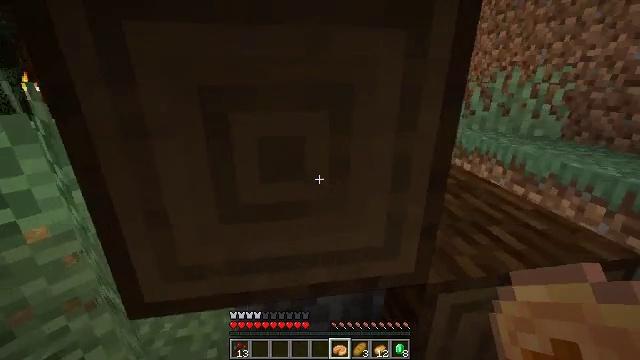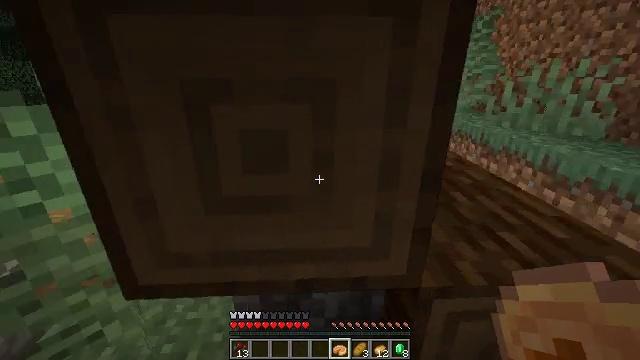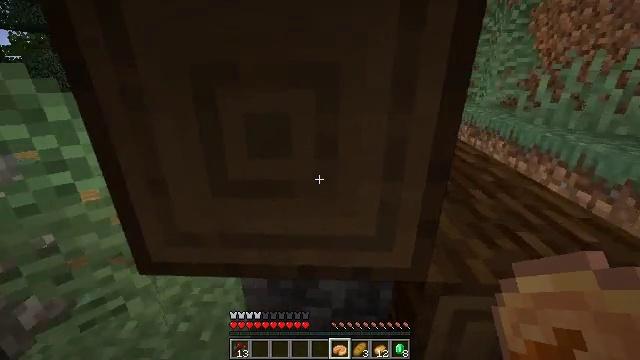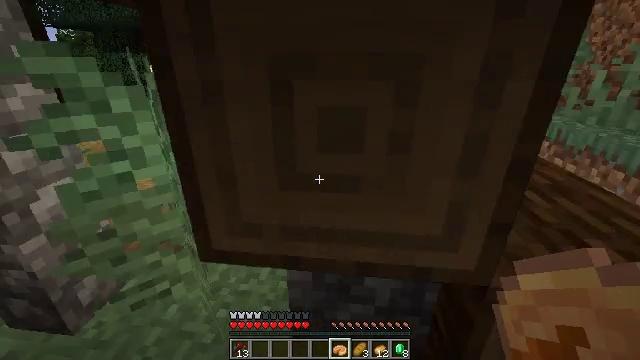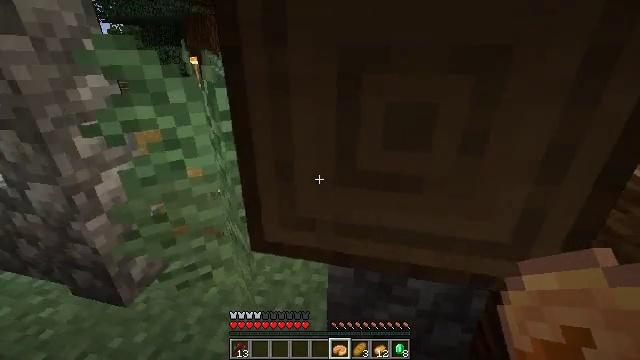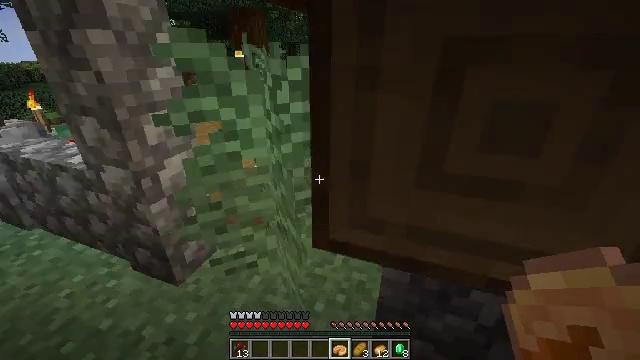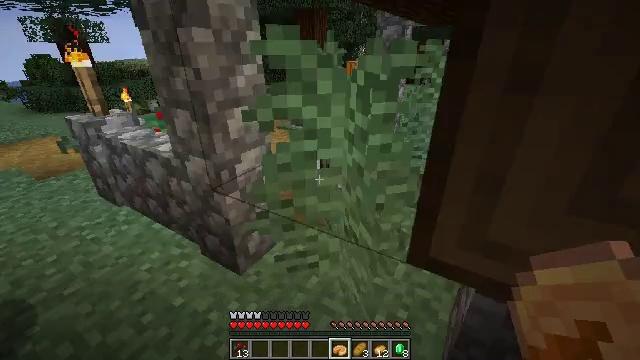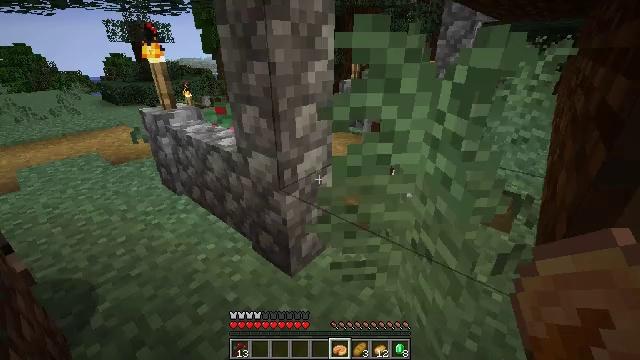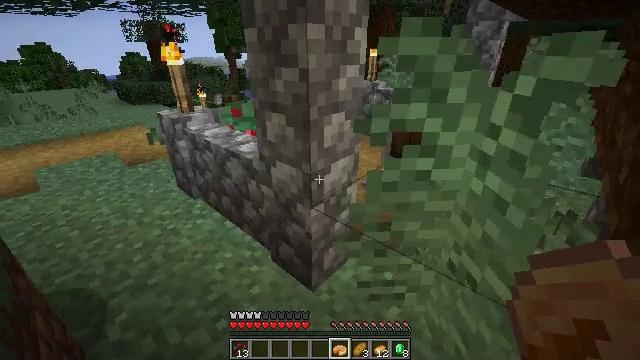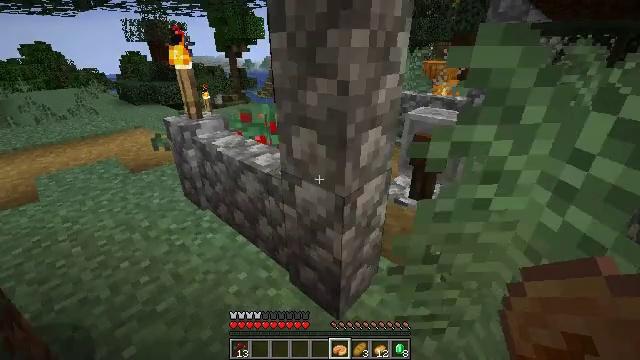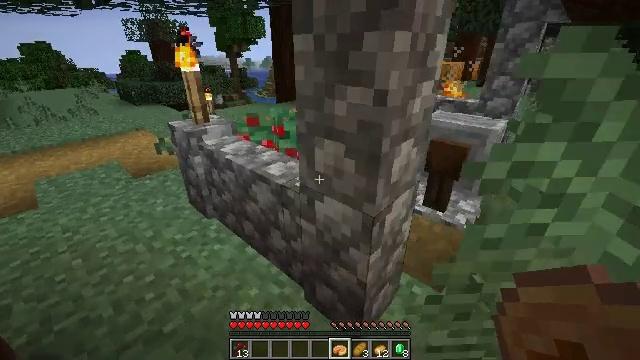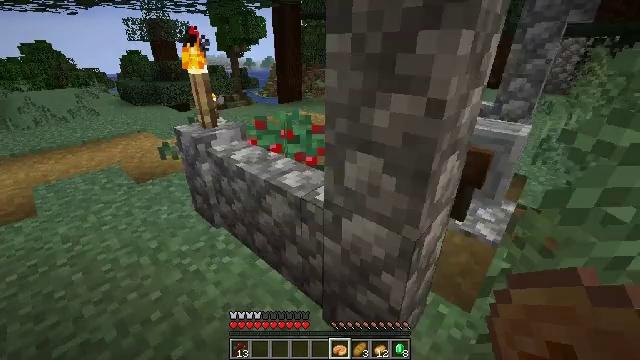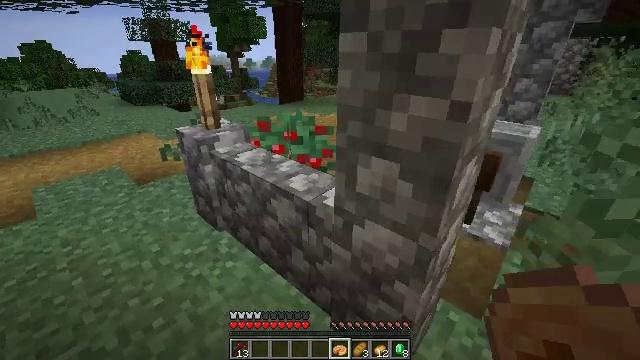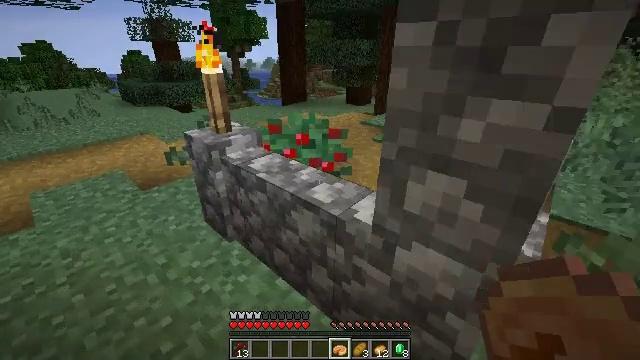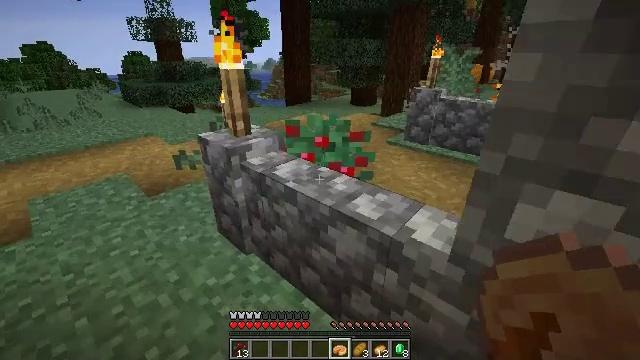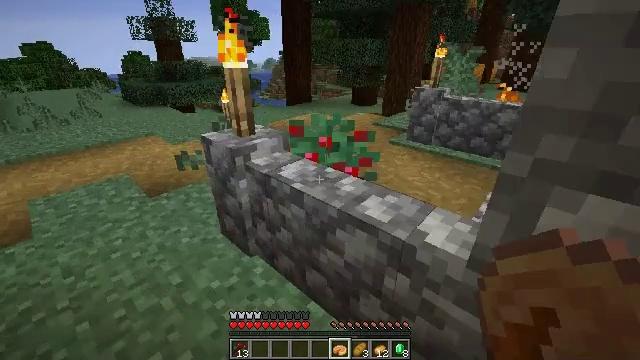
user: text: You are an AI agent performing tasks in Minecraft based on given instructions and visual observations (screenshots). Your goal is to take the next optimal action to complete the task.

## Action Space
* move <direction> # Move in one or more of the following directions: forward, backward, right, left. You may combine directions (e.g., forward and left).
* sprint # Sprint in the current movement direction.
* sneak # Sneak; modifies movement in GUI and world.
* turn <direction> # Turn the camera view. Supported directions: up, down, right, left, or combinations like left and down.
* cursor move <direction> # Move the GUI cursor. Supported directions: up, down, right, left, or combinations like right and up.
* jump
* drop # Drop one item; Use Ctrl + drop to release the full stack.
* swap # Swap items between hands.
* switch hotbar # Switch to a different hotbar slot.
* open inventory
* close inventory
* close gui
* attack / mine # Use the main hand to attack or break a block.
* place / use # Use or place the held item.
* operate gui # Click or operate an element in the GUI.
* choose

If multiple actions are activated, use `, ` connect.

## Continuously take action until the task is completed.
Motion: motion action
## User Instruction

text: Mine the purple carpet for reuse.
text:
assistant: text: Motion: move back, turn left and down
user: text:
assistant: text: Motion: move back and move left, turn left and down
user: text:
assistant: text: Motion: move left, turn left
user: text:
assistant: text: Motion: move left, turn left and down
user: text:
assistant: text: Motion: move left, turn left and down
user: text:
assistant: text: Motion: move left, turn left
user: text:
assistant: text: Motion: move forward and move left, turn left
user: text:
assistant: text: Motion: move forward and move left, turn left
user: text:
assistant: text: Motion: move forward and move left
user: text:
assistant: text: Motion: move forward and move left
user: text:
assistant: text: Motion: move forward and move left
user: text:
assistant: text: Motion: move forward and move left
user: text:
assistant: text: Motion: move forward and move left
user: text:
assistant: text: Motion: move forward and move left
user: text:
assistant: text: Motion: move forward and move left
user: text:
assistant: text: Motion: move forward and move left
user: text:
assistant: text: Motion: move forward and move left, turn right
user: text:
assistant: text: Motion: move forward and move left, turn right
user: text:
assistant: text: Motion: move forward and move left, turn right
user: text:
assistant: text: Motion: move forward and move left, turn right
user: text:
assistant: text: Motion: move forward and move left, turn right
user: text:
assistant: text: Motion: move left, turn right
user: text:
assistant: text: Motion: move left, turn right
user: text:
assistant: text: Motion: move left, turn right
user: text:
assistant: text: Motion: move left, turn right
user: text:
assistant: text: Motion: move left, turn right
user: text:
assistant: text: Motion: move left, turn right
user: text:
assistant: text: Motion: move left, turn right
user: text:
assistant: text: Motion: move left, turn right
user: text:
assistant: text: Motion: move left, turn right